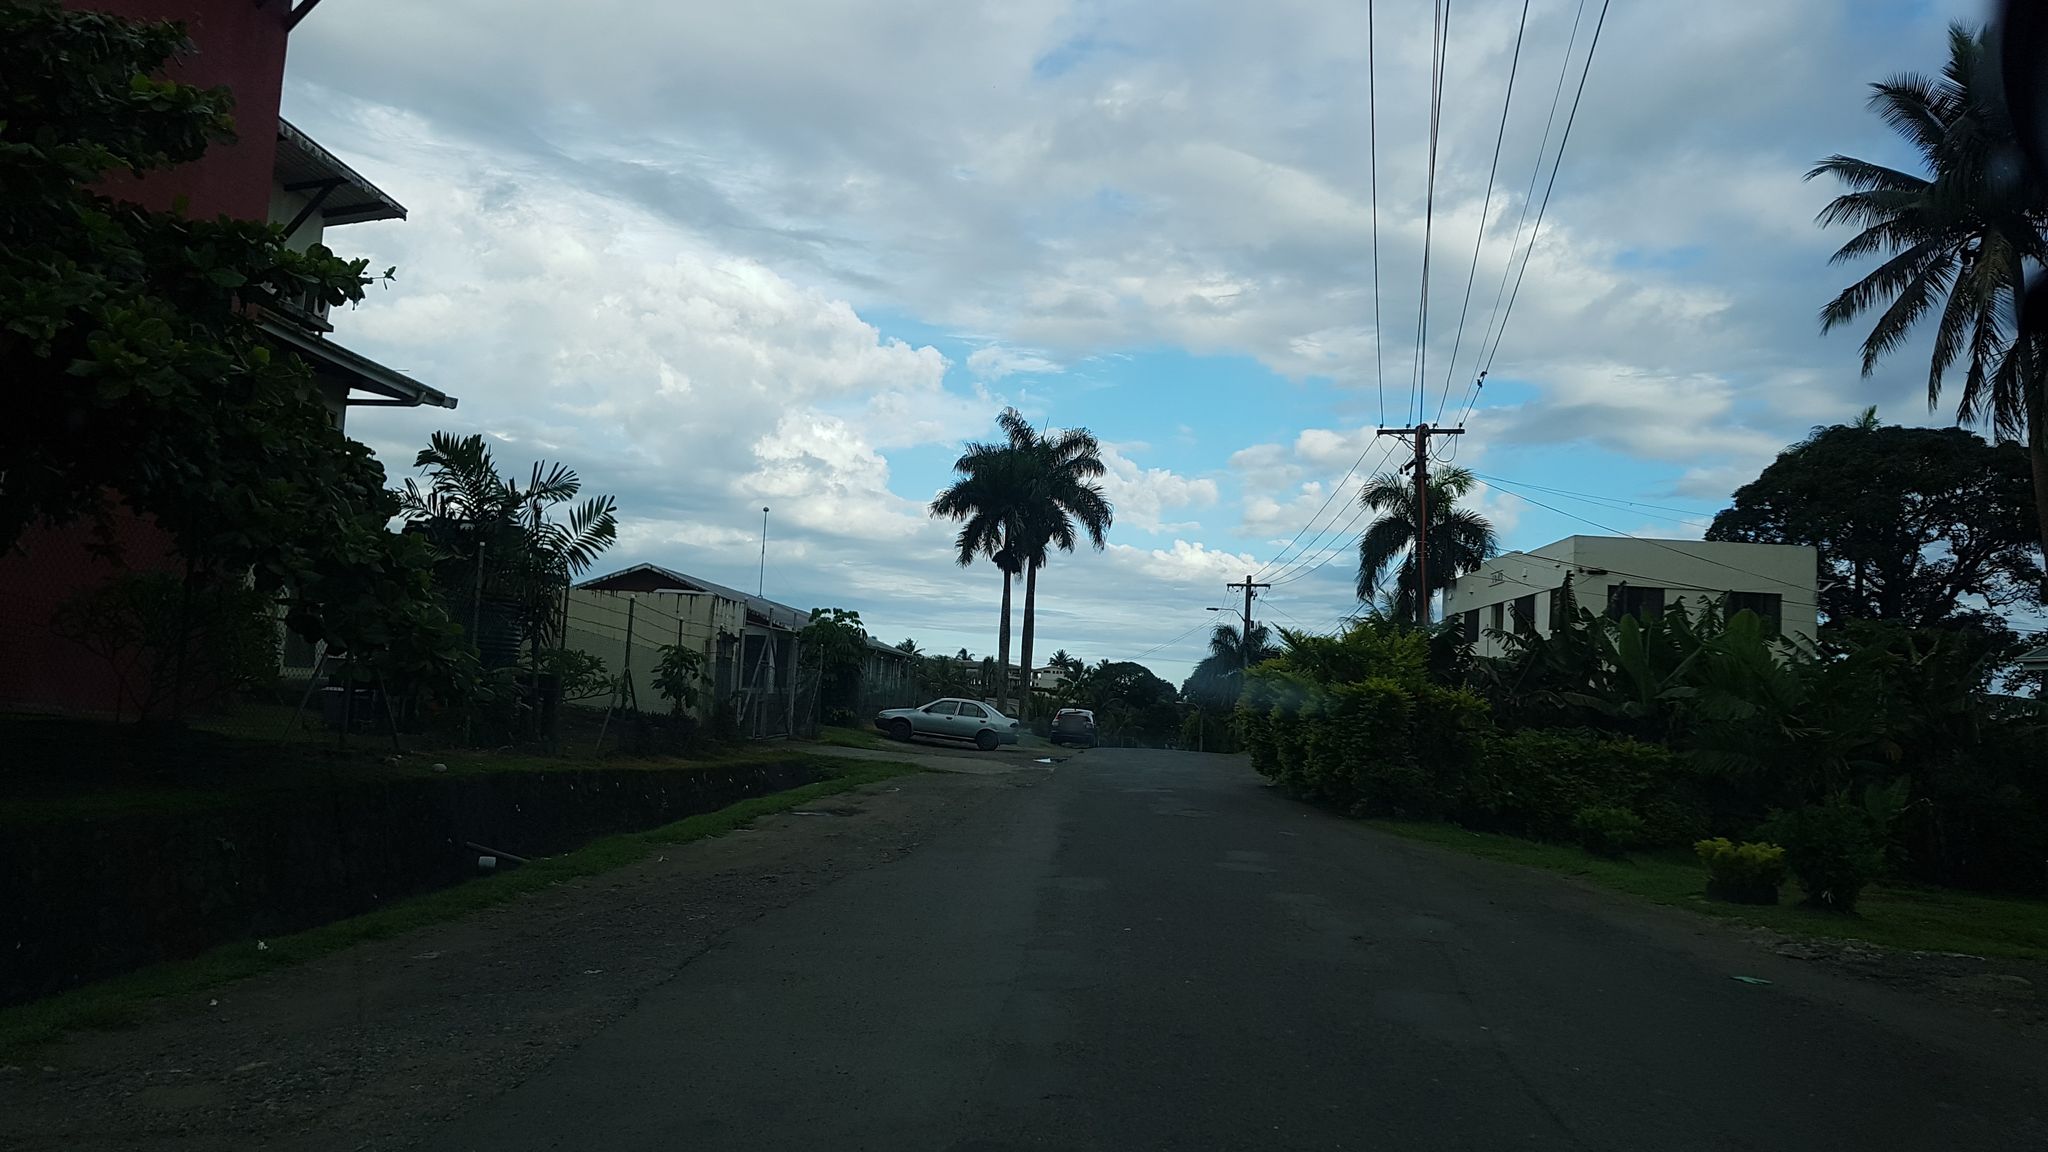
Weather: cloudy
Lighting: day
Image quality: good
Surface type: driving surface
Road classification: unclassified, path
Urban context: urban centre
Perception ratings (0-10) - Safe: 3.89, Lively: 8.47, Beautiful: 6.89, Boring: 2.73, Depressing: 4.76, Wealthy: 2.24